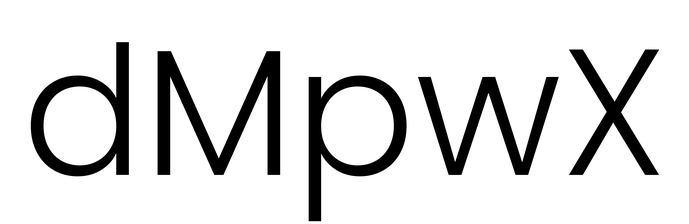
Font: Poppins-Light